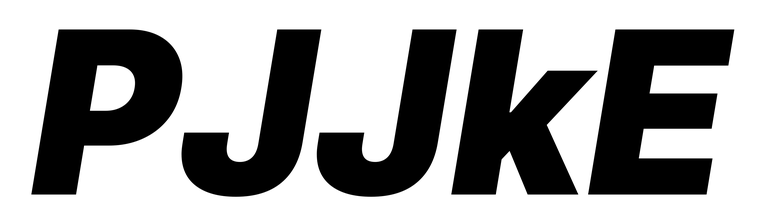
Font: Inter-Italic_Black_Italic